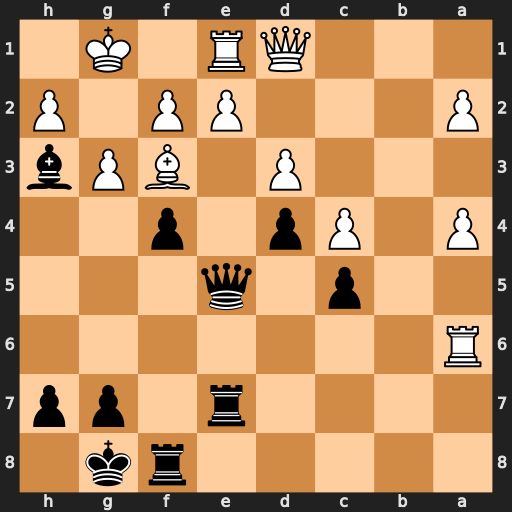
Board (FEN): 5rk1/4r1pp/R7/2p1q3/P1Pp1p2/3P1BPb/P3PP1P/3QR1K1
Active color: b
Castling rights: -
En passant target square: -
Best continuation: fxg3 hxg3 Rxf3 exf3 Qxe1+ Qxe1 Rxe1+